Group 1:
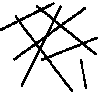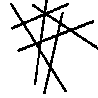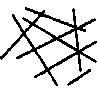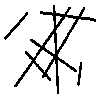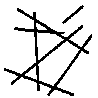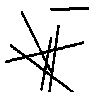
Group 2:
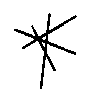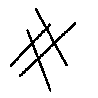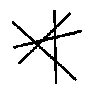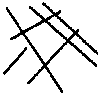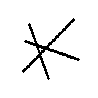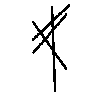
Rule separating the two groups: Four regions vs. less than four regions enclosed by straight lines
Comments: All examples in this Problem are a number of (possibly overlapping) straight lines.
Author: Finn Collins